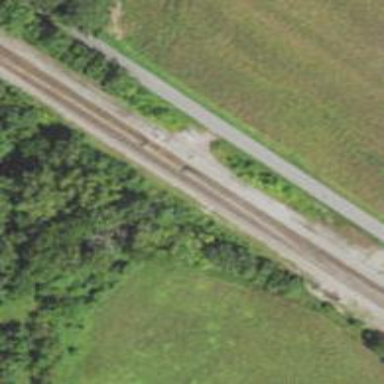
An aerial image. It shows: Railway crossover.